Question: I'm trying to write ALAC files from data held in memory. If I write the file as AIFF the file is 43.5MB. If I write the file as ALAC it comes out as 73.9MB. The two files play perfectly, but obviously the ALAC should be smaller than the AIFF. (Incidently when I convert the AIFF to ALAC using iTunes the resulting file is 28MB, which is roughly what I'd expect for a losslessly compressed format)

The obvious difference is the lack of Bits per sample for the ALAC.
Have I missed some compression setting, or something to set that would make the ALAC files smaller?
The data is stored in memory as non-interleaved floats, and this is the code that handles the format settings.
'''
_outputFormat.mSampleRate = 44100
_outputFormat.mFormatID = <either kAudioFormatLinearPCM or kAudioFormatAppleLossless>;
_outputFormat.mChannelsPerFrame = 2;
if (_outputFormat.mFormatID == kAudioFormatLinearPCM) {
_outputFormat.mBitsPerChannel = 16;
_outputFormat.mBytesPerPacket = _outputFormat.mChannelsPerFrame * (_outputFormat.mBitsPerChannel / 8);
_outputFormat.mFramesPerPacket = 1;
_outputFormat.mBytesPerFrame = _outputFormat.mBytesPerPacket;
_outputFormat.mFormatFlags = kLinearPCMFormatFlagIsSignedInteger | kLinearPCMFormatFlagIsPacked;
if (_isBigEndian) {
_outputFormat.mFormatFlags |= kLinearPCMFormatFlagIsBigEndian;
}
} else {
size = sizeof(_outputFormat);
err = AudioFormatGetProperty(kAudioFormatProperty_FormatInfo, 0, NULL, &size, &_outputFormat);
if (check_status_is_error(err, "AudioFileGetProperty")) {
self = nil;
return nil;
}
}
CFURLRef urlRef = (__bridge CFURLRef)_url;
err = ExtAudioFileCreateWithURL(urlRef,
<either kAudioFileAIFFType or kAudioFileM4AType>,
&(_outputFormat),
NULL, kAudioFileFlags_EraseFile, &(_outputFile));
if (check_status_is_error(err, "ExtAudioFileCreateWithURL")) {
self = nil;
return nil;
}
AudioStreamBasicDescription clientFormat;
clientFormat.mFormatID = kAudioFormatLinearPCM;
clientFormat.mFormatFlags = kAudioFormatFlagsAudioUnitCanonical;
clientFormat.mSampleRate = _outputFormat.mSampleRate;
clientFormat.mChannelsPerFrame = _outputFormat.mChannelsPerFrame;
clientFormat.mFramesPerPacket = 1;
clientFormat.mBytesPerFrame = 4;
clientFormat.mBytesPerPacket = 4;
clientFormat.mBitsPerChannel = 8 * sizeof(AudioUnitSampleType);
size = sizeof(clientFormat);
err = ExtAudioFileSetProperty(_outputFile,
kExtAudioFileProperty_ClientDataFormat,
size, &clientFormat);
'''
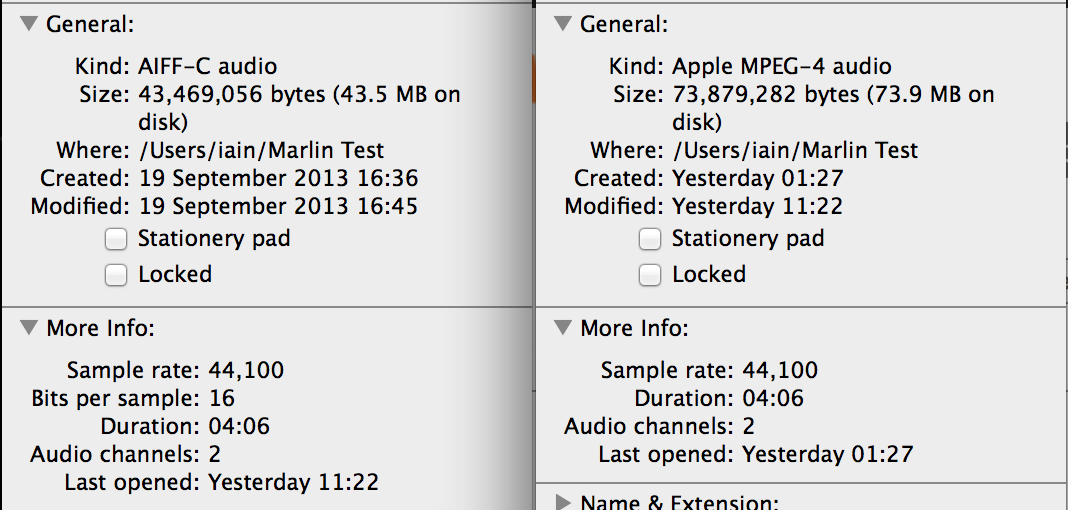
Answer: The solution is to set the mFormatFlags of the AudioStreamBasicDescription structure to include 'kAppleLosslessFormatFlag_16BitSourceData' whenever saving ALAC files